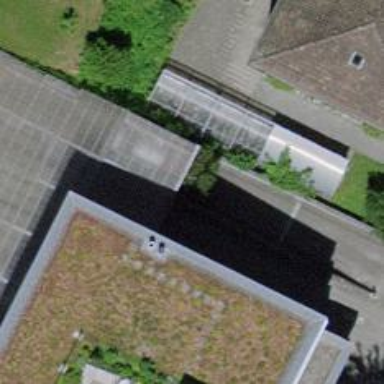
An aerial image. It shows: Parking area.